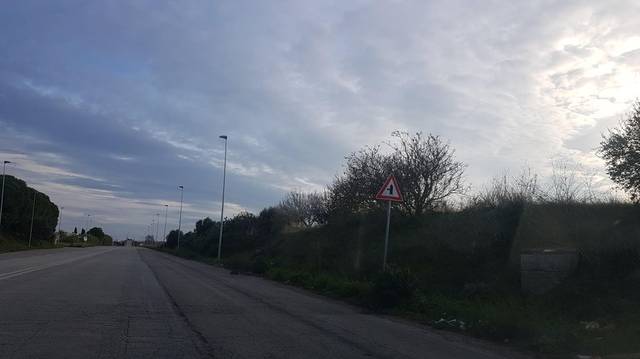
Region: Italy
Coordinates: 40.639, 17.966